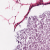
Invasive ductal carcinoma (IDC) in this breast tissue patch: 0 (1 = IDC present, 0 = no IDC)